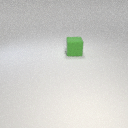
large green rubber cube